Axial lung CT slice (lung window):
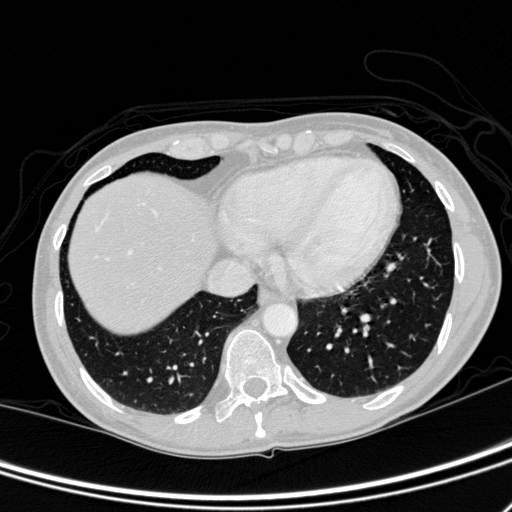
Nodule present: no